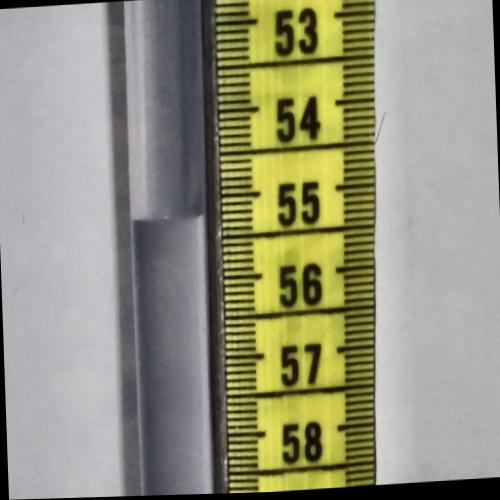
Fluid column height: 55.2 cm